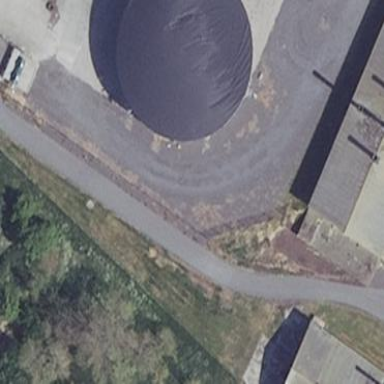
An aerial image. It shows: Silo.